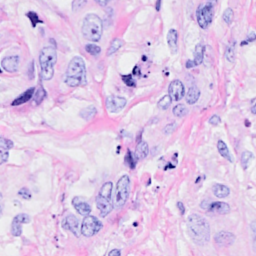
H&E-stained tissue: Breast